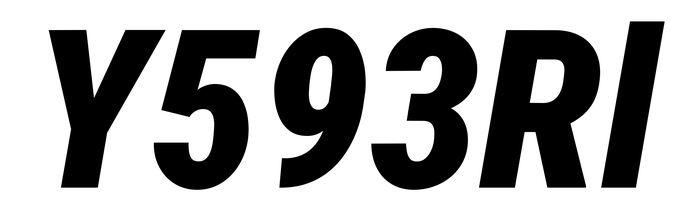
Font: Roboto-Italic_Condensed_Black_Italic